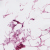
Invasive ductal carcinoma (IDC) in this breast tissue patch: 0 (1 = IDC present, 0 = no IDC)